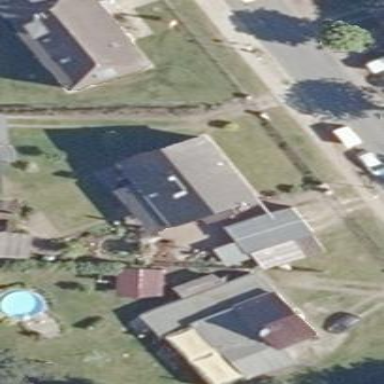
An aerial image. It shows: Simple house.